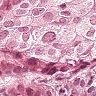
Metastatic tissue present: yes